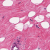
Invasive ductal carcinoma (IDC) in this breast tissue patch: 0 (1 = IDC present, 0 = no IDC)